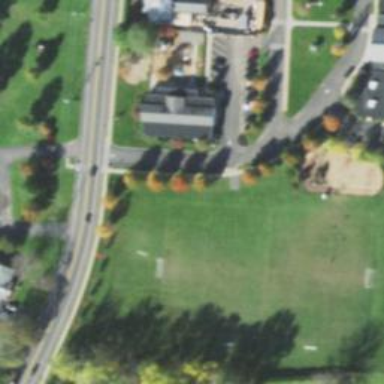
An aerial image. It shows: Recreation ground designated for leisure land use.